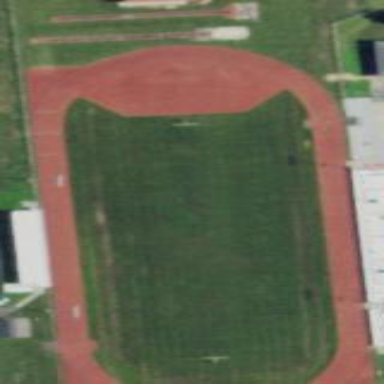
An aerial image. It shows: Grassy pitch used for American football. It is Varsity Football Field.